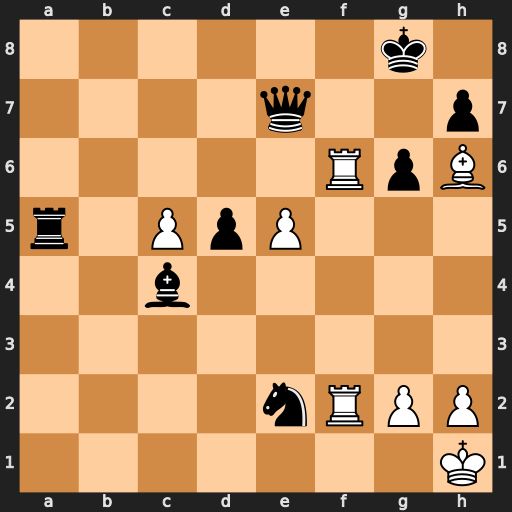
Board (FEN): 6k1/4q2p/5RpB/r1PpP3/2b5/8/4nRPP/7K
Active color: w
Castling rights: -
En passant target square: -
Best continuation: Rf8+ Qxf8 Rxf8#